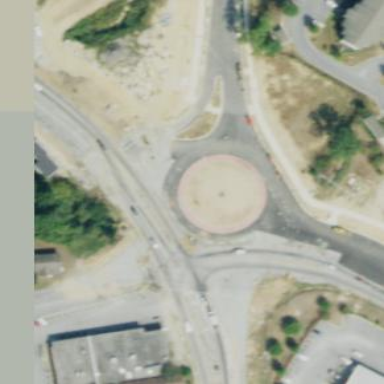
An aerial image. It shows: Tertiary road that leads to roundabout.